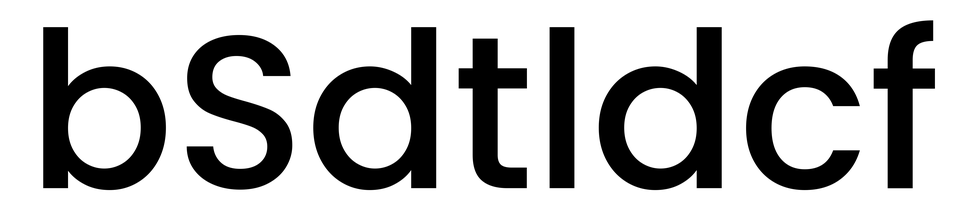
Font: Poppins-Medium